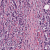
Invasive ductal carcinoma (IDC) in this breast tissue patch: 1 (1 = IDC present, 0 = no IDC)